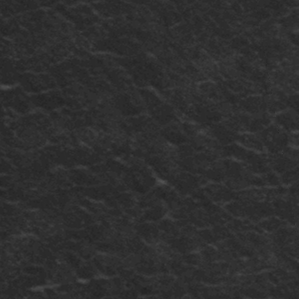
Label: frost